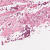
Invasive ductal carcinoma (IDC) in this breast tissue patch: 1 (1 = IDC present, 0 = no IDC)